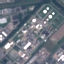
Land use / land cover class: Industrial